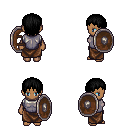
a pixel art fantasy rpg character, female body template, human, dark skin, steel chest armor, robe skirt, black plain hairstyle, shield, four views (front, back, left, right), 2x2 character sprite sheet, small pixel art, hard edges, no anti-aliasing